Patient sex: F
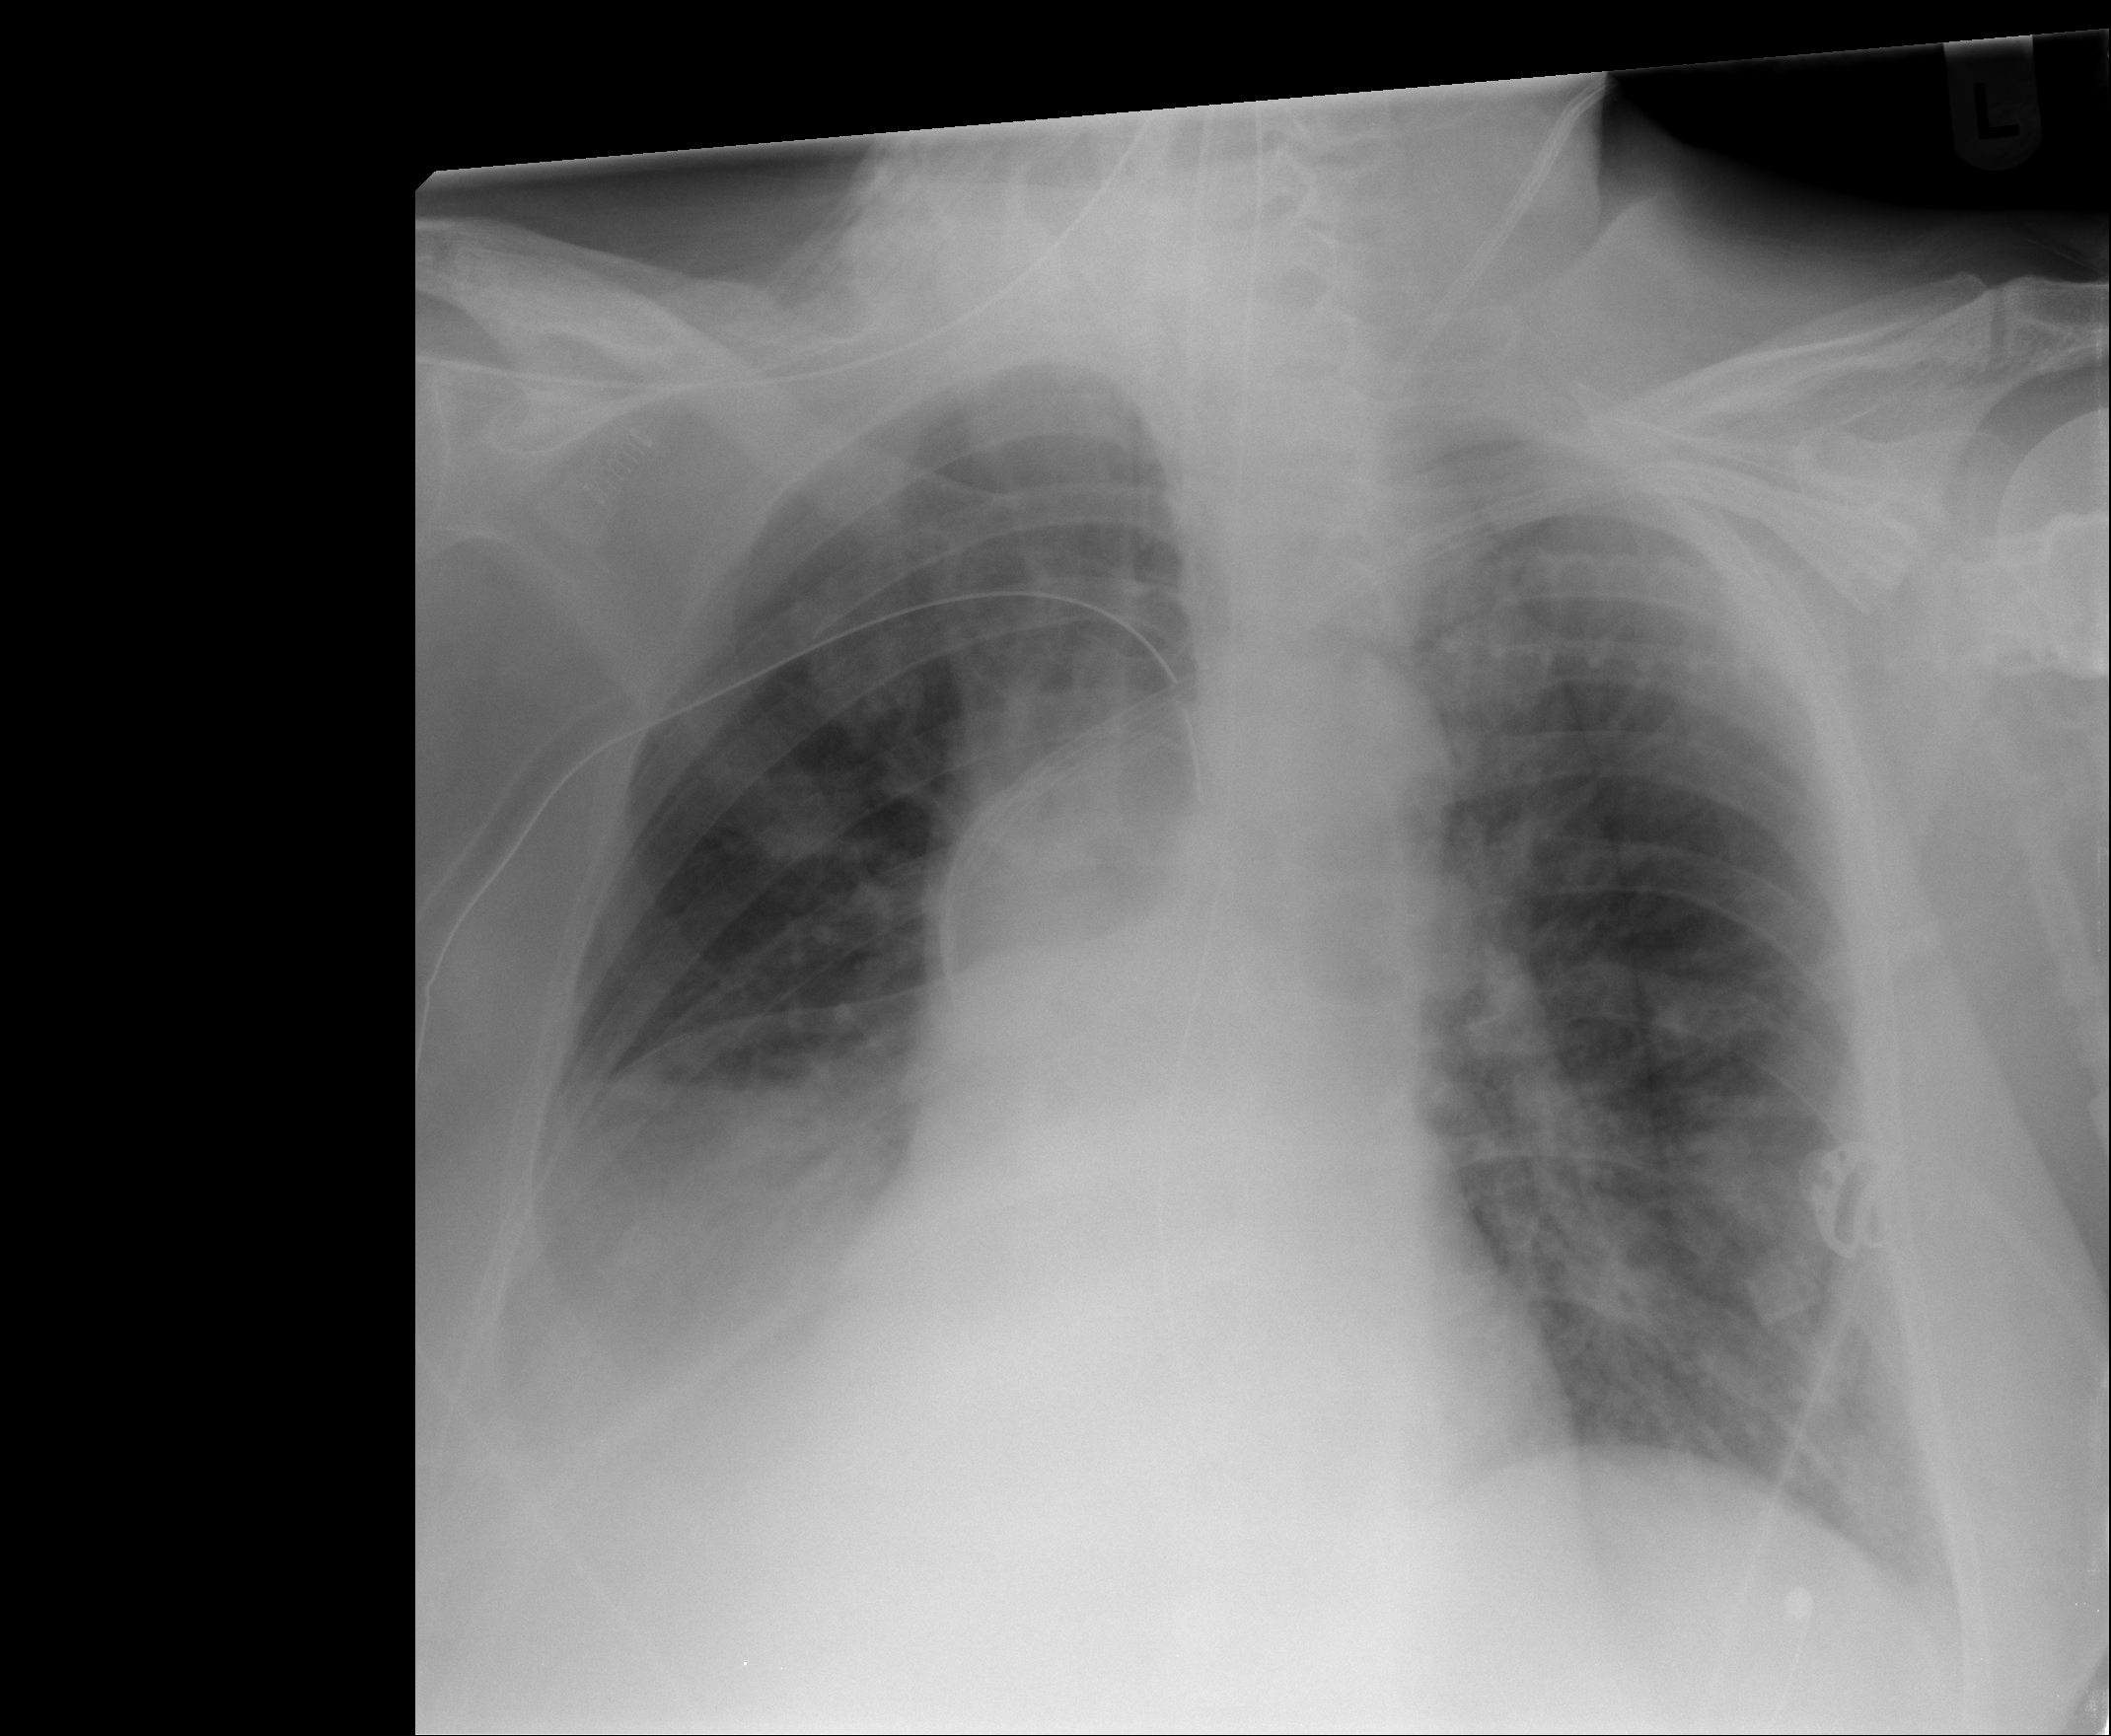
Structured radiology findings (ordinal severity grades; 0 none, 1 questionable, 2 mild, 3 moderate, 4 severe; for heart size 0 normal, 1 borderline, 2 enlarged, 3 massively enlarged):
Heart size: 0
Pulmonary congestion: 2
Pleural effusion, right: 2
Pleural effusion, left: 0
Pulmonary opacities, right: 0
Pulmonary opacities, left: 0
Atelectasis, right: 0
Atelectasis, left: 0